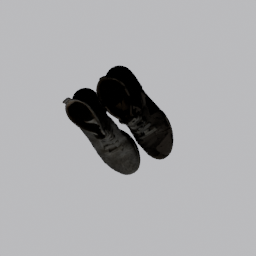
Label: people